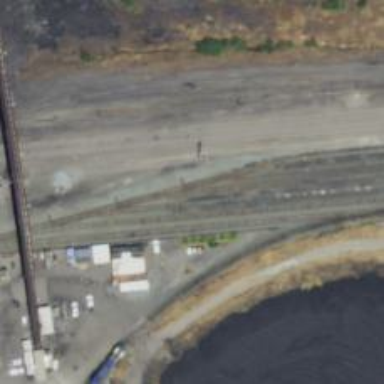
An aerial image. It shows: Railway yard used for servicing trains.